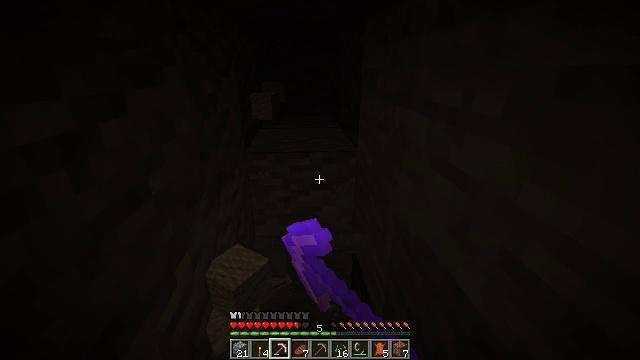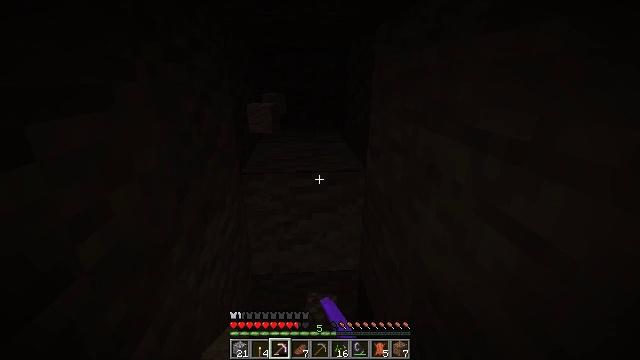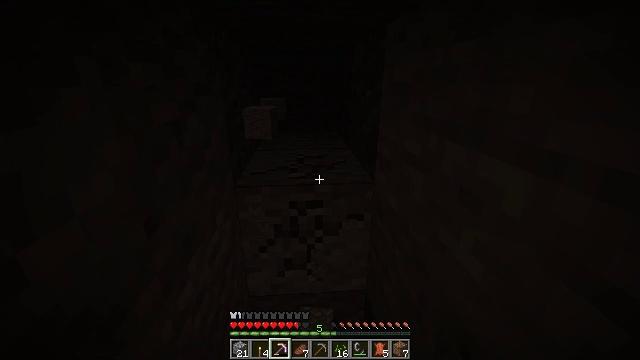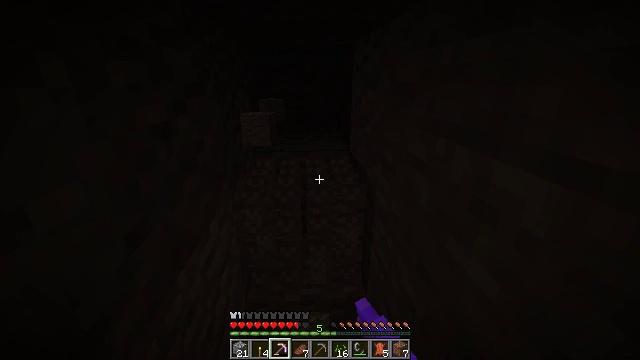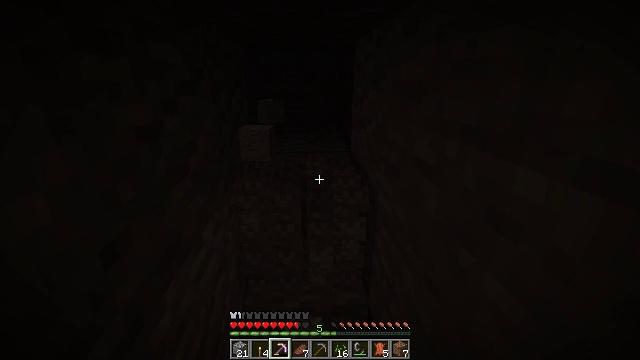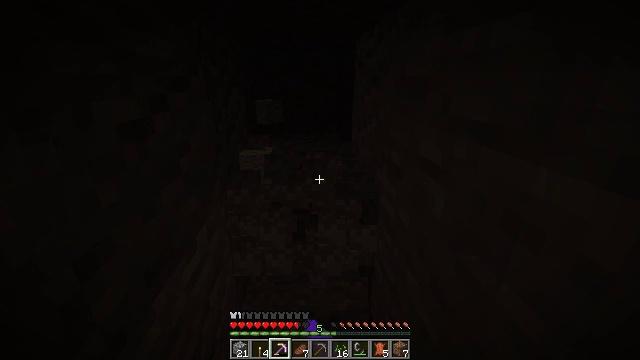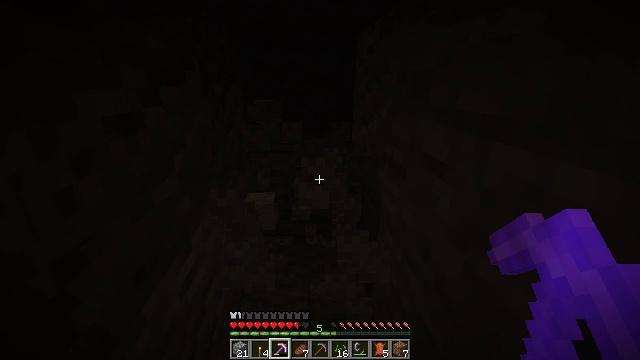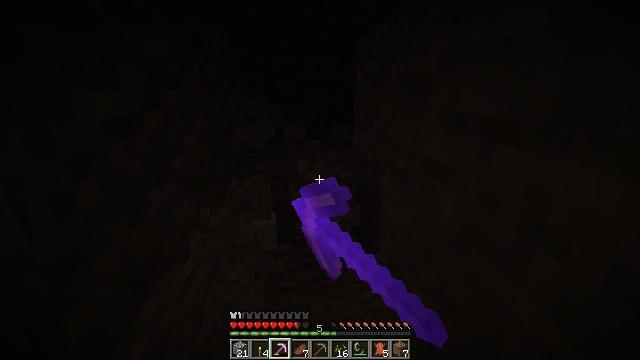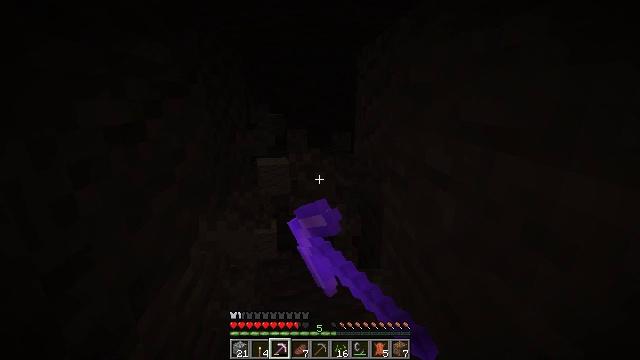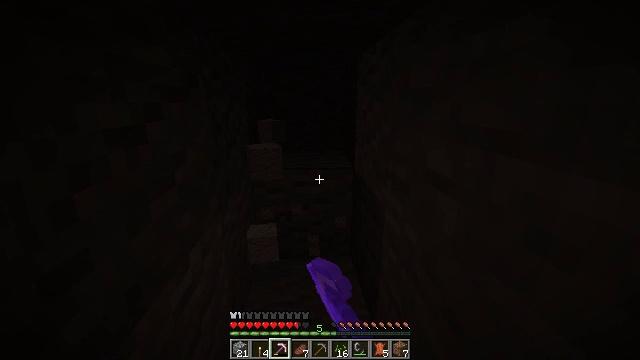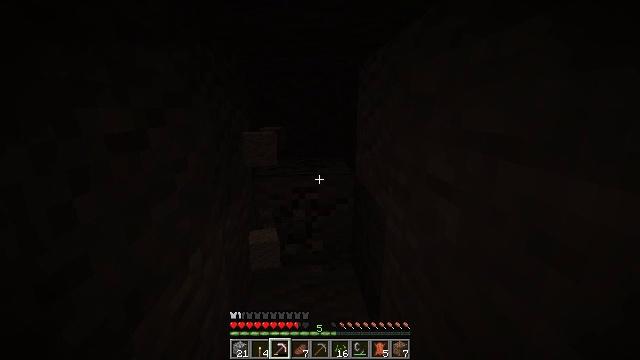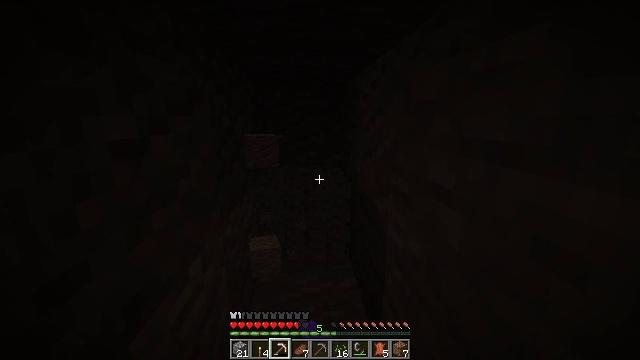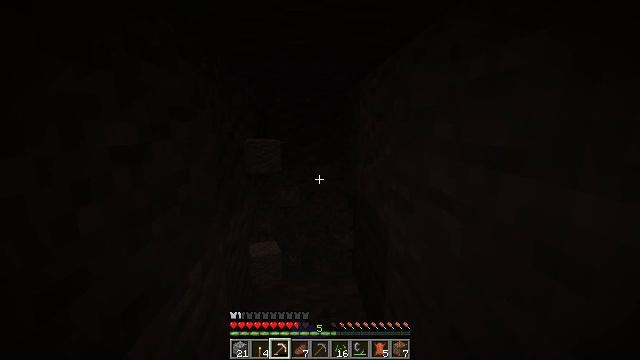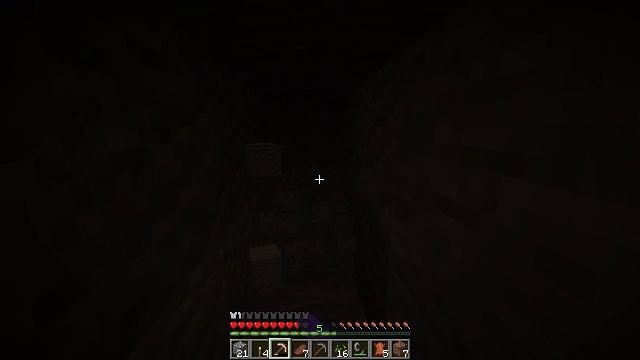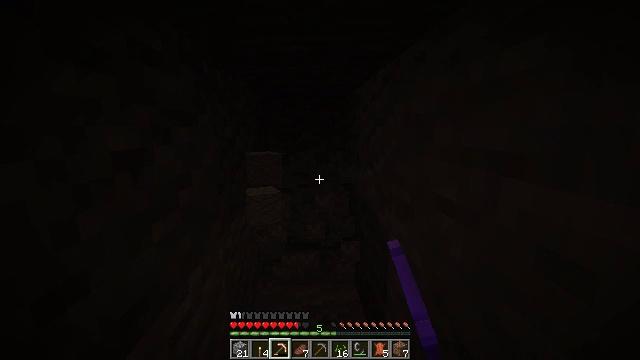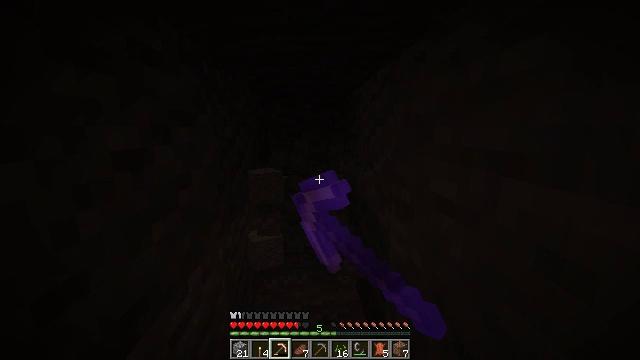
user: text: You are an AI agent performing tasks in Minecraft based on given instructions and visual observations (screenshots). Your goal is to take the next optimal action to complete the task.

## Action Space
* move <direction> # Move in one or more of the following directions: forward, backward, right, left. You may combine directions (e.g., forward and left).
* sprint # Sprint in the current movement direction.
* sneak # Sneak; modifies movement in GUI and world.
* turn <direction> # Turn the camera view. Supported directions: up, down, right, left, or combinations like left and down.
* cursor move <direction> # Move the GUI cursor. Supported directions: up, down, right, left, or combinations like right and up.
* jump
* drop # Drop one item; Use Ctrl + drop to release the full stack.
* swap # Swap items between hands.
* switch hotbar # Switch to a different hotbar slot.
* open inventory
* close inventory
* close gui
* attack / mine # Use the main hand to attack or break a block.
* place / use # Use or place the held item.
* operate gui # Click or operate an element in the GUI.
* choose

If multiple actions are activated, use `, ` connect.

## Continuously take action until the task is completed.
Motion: motion action
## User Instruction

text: Attack the andesite block to gather it.
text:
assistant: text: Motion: move forward, turn up, attack / mine
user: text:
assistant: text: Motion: move forward, attack / mine
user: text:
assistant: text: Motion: attack / mine
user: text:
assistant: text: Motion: attack / mine
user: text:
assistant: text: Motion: attack / mine
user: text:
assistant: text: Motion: attack / mine
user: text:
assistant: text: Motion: turn up, attack / mine
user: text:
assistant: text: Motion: turn up, attack / mine
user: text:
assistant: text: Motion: turn up, attack / mine
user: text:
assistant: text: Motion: turn up, attack / mine
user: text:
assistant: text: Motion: turn up, attack / mine
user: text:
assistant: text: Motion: turn up, attack / mine
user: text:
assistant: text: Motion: attack / mine
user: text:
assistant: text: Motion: attack / mine
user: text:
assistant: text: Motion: attack / mine
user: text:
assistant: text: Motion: move forward, attack / mine
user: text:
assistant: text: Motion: move forward, attack / mine
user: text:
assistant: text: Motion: move forward, attack / mine
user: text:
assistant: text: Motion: move forward, attack / mine
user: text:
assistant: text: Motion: move forward, attack / mine, jump
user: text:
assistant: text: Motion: move forward, attack / mine, jump
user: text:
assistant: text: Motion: move forward, turn up, attack / mine, jump
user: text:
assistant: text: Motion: move forward, turn up, attack / mine, jump
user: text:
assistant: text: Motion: move forward, attack / mine, jump
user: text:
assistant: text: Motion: attack / mine
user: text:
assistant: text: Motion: attack / mine
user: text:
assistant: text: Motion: no_op
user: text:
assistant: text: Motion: no_op
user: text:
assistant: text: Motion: no_op
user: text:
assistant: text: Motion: no_op